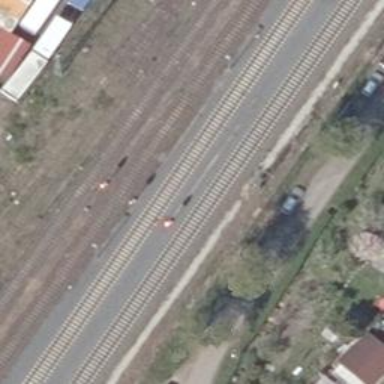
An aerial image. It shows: Milestone along the railway with catenary mast.